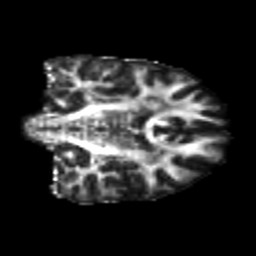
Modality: FA
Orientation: coronal
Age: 24
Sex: male
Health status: healthy
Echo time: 0.074 s